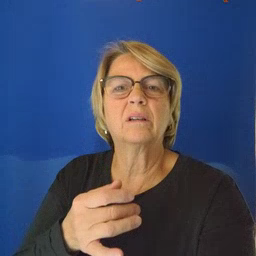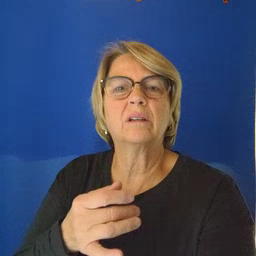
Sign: sick